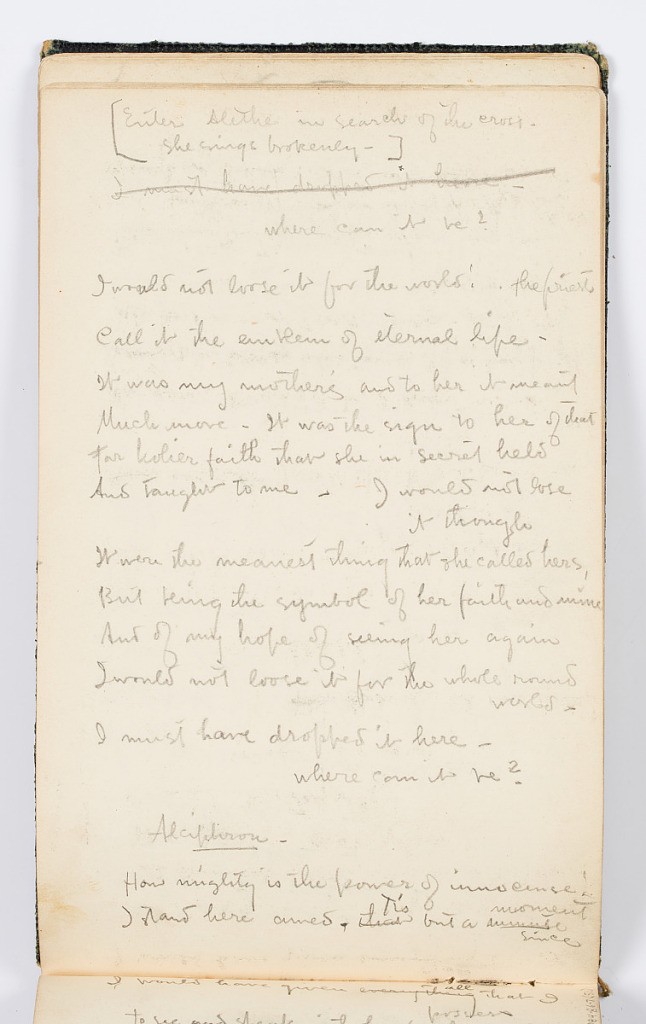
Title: Sketchbook Page: In Search of the Cross
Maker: Kenyon Cox, American, 1856–1919
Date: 1883
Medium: Graphite on paper
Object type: Sketchbook folio
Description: Text of verses, to be sung brokenly, about searching for a missing cross in a temple.